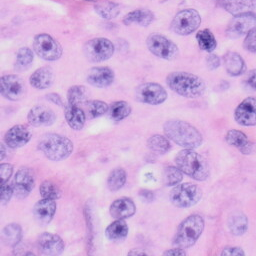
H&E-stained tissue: Skin